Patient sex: F
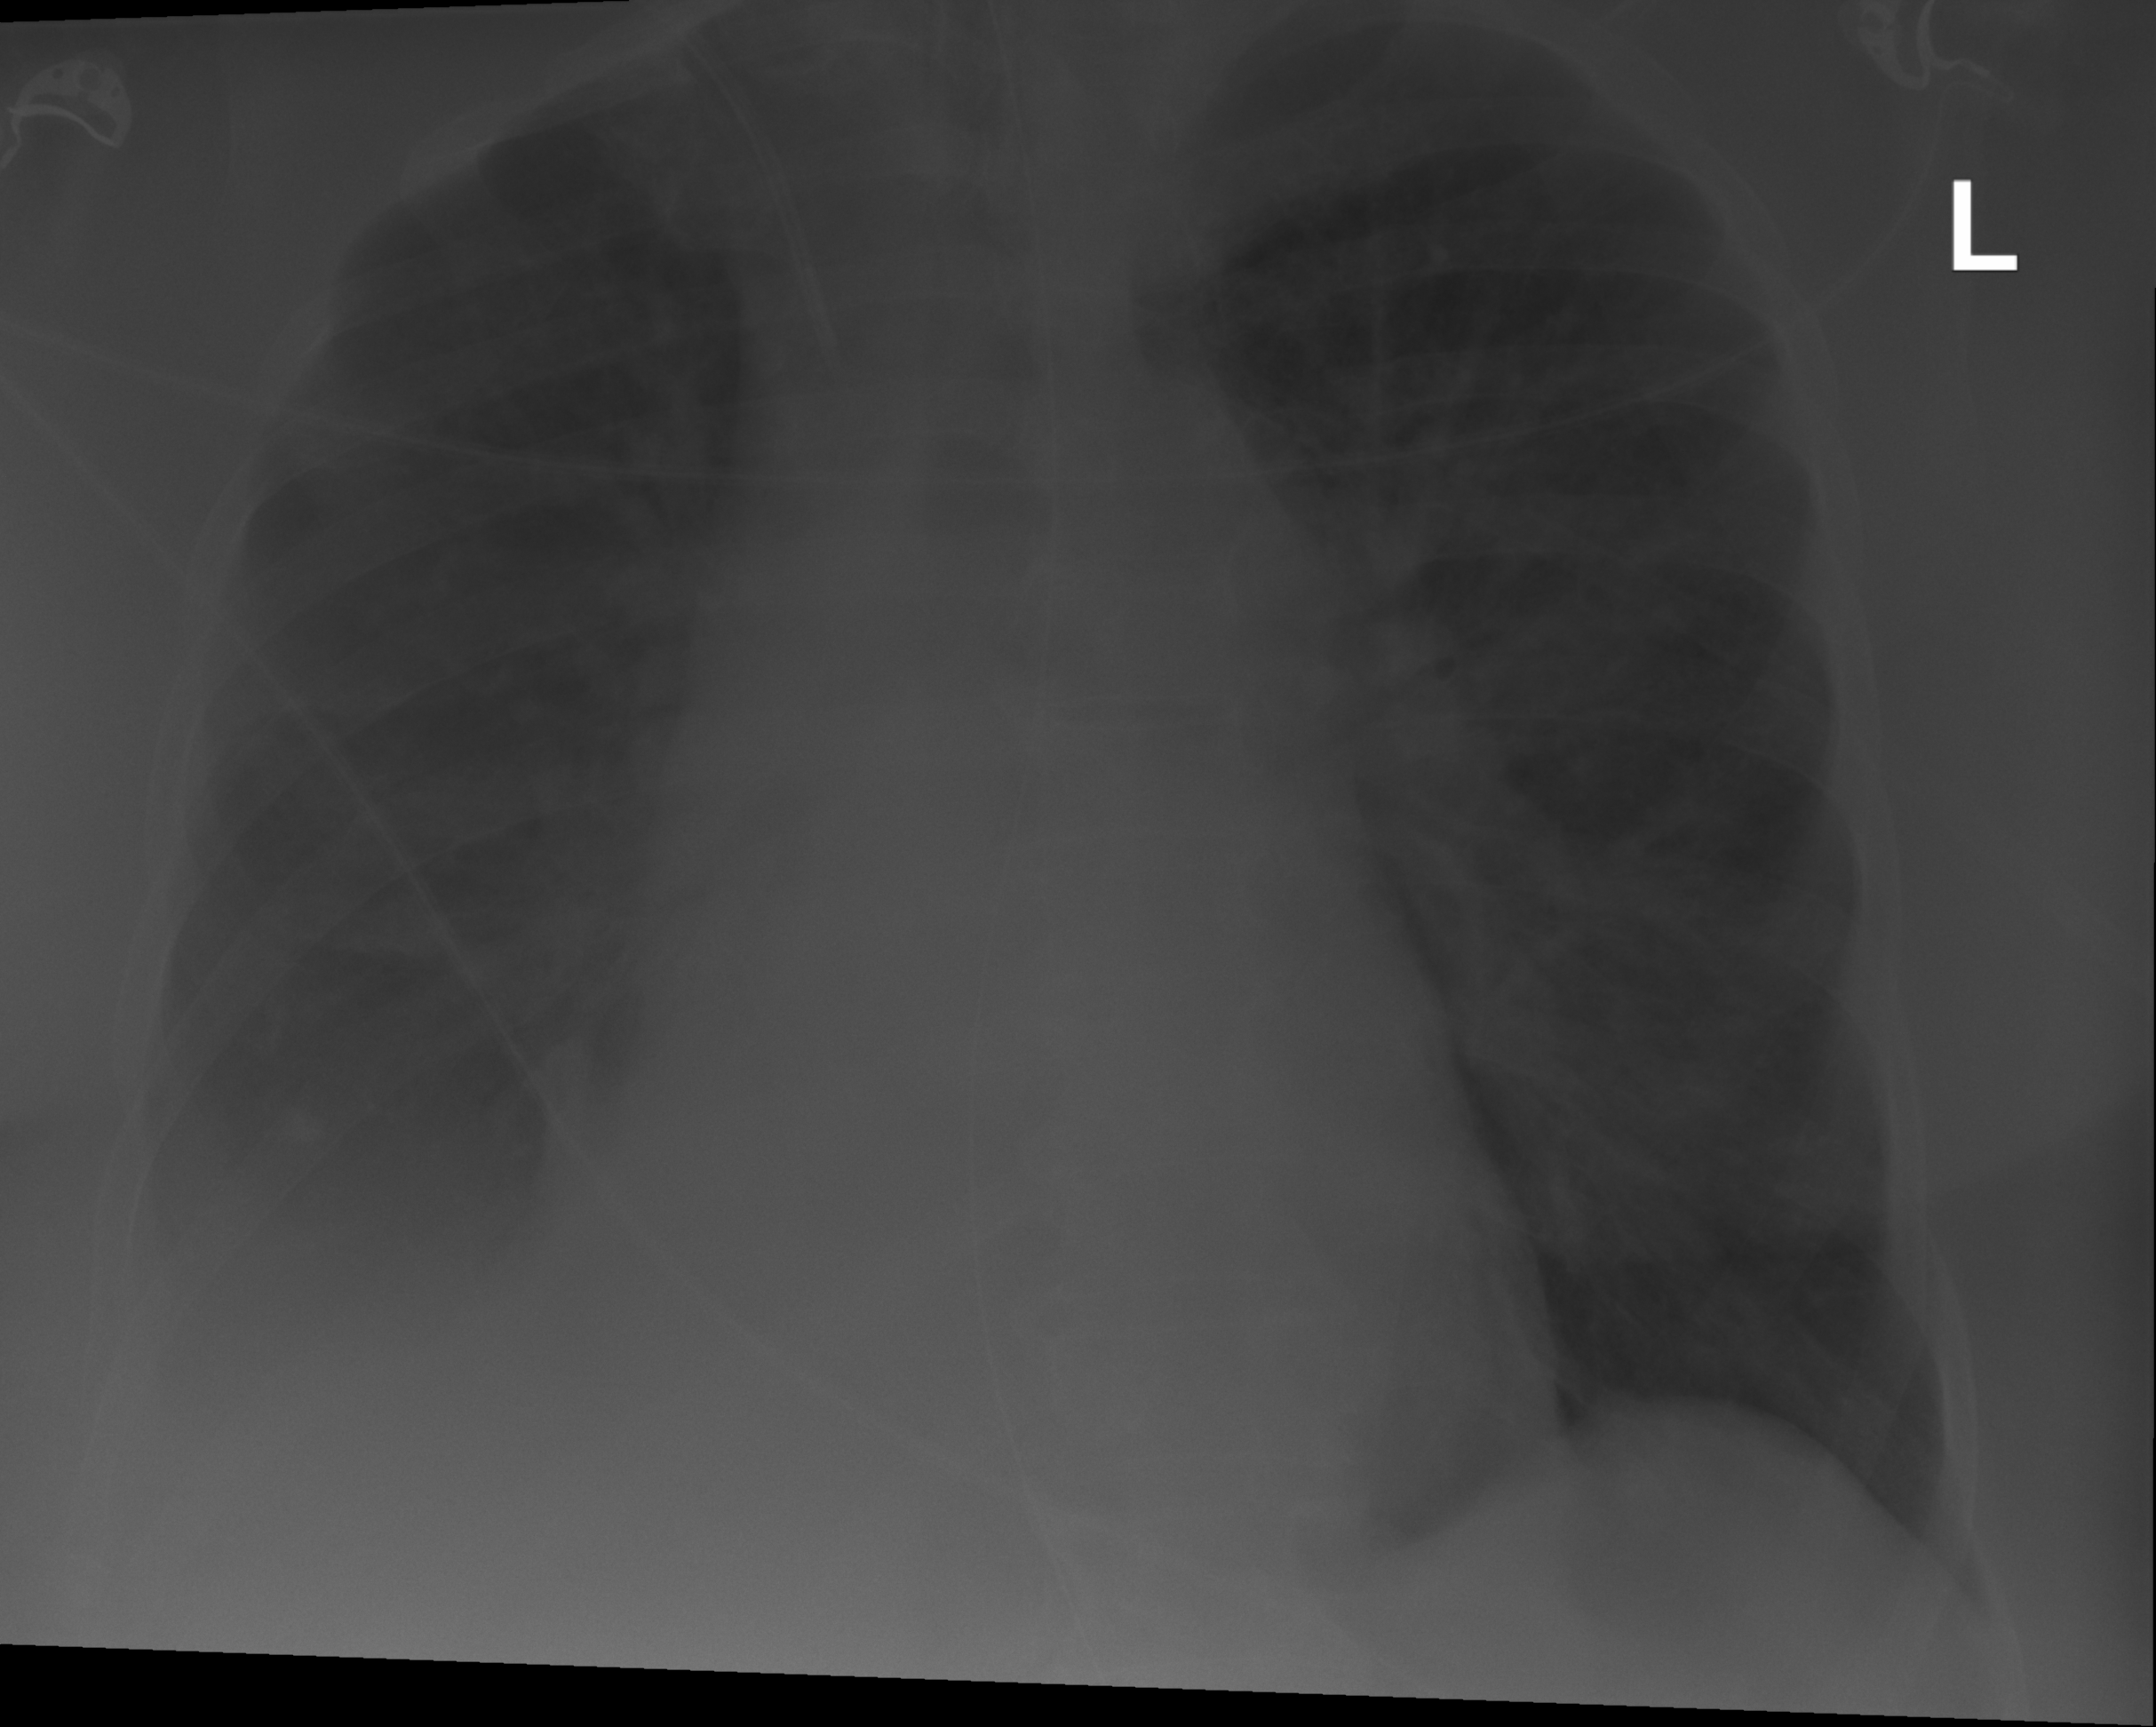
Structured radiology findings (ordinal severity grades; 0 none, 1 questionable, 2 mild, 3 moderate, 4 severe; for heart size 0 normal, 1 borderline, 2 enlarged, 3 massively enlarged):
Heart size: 2
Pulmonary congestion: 2
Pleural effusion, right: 2
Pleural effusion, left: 0
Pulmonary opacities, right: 2
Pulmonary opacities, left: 2
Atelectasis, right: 2
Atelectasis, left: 2